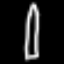
Label: pencil